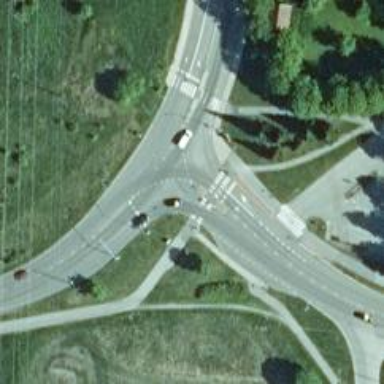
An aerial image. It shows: Marked crossing on asphalt cycleway.